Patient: sex M, age 53
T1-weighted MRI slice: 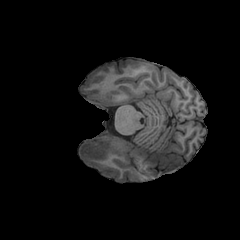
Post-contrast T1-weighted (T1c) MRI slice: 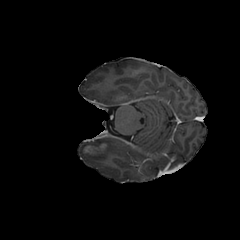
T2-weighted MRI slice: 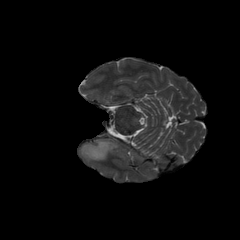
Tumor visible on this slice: yes
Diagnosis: Astrocytoma, IDH-mutant
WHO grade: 4